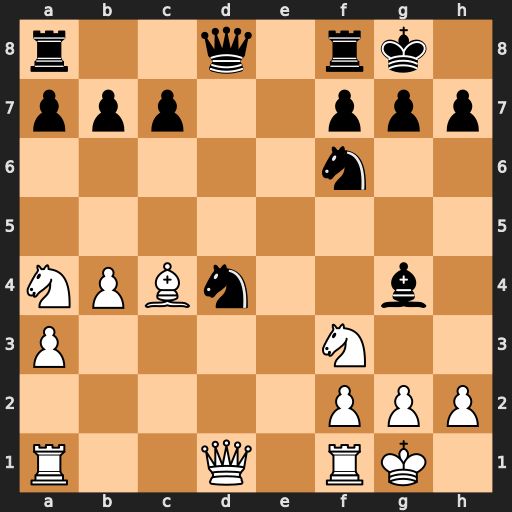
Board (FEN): r2q1rk1/ppp2ppp/5n2/8/NPBn2b1/P4N2/5PPP/R2Q1RK1
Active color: w
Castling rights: -
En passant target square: -
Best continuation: Qxd4 Bxf3 Qxd8 Rfxd8 gxf3